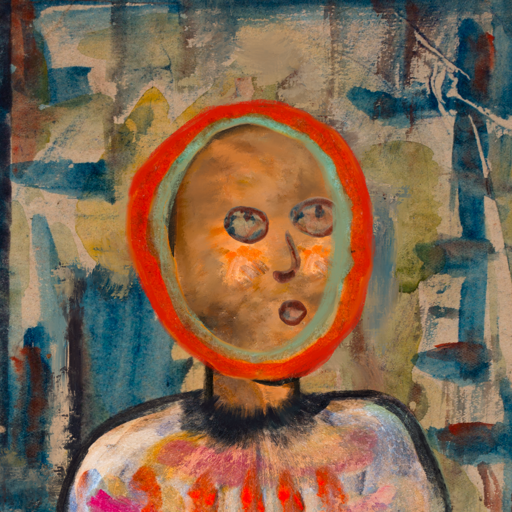
Background: Orphan, Head And Neck Side: Gypsy_Queen, Face Side: Orphan, Bust: Childish, Hair Side: Sisters, Head Accessory: Blank, Second Necklace: Blank, Necklace: Blank, Baby: Blank